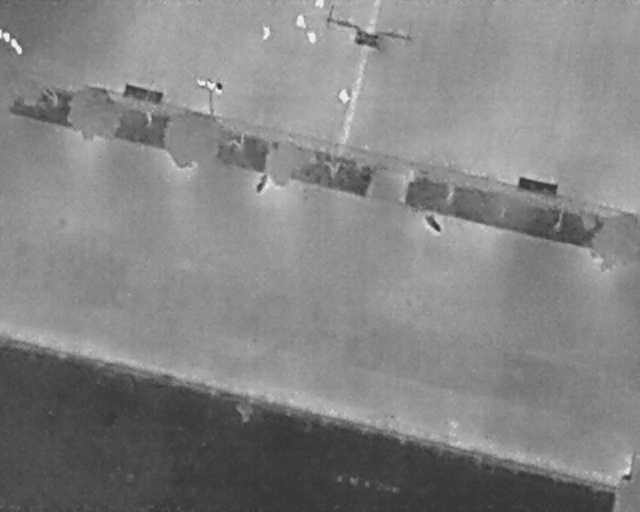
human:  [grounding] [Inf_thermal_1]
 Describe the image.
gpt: In the satellite image, there is  <ref>3 medium person </ref> <box>[[40, 5, 42, 7, 2], [52, 17, 55, 19, 2], [45, 3, 48, 5, 2]]</box> located at top,  <ref>2 small person </ref> <box>[[47, 6, 49, 7, 2], [49, 0, 50, 1, 2]]</box> located at top.